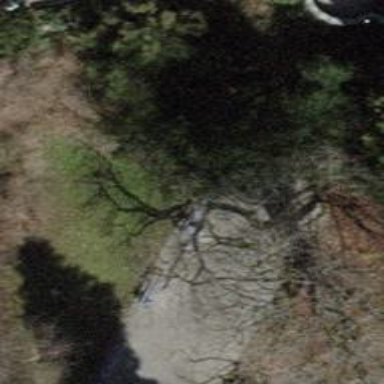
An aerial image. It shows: Bench.